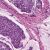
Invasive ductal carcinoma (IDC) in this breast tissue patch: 1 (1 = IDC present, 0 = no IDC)